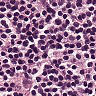
Metastatic tissue present: no